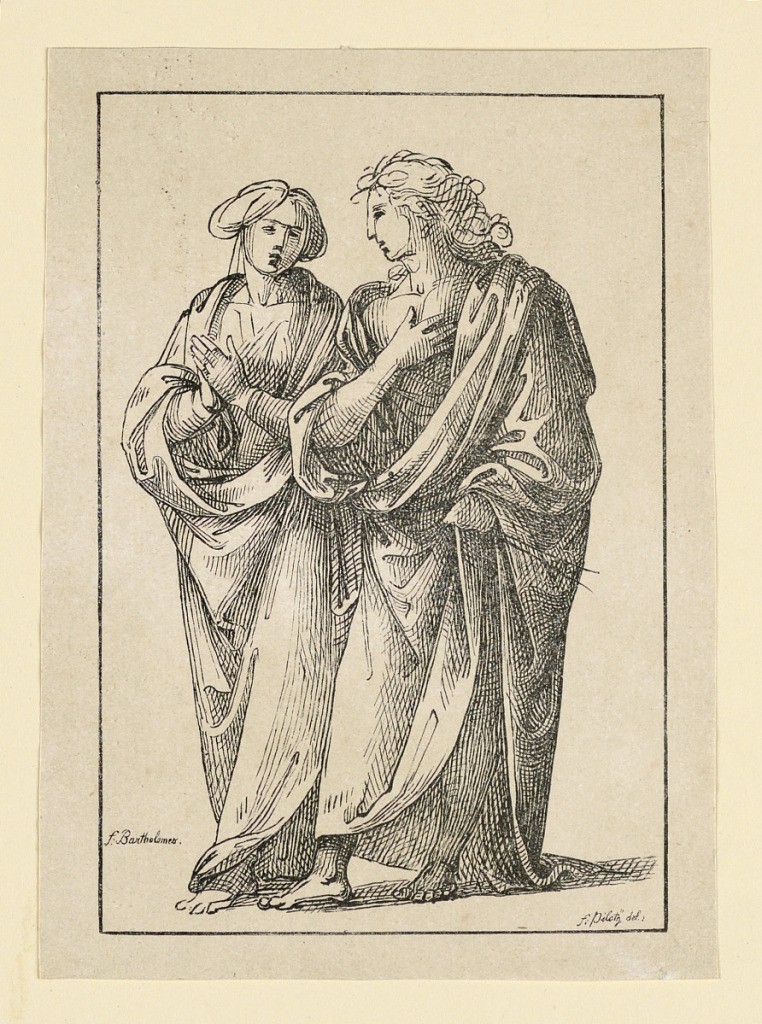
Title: Two Standing Figures
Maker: Karl Theodor von Piloty, German, 1826 - 1886
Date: ca. 1850
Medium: Woodcut on paper
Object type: Print
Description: Two heavily robed standing figures, turned slightly to the left.